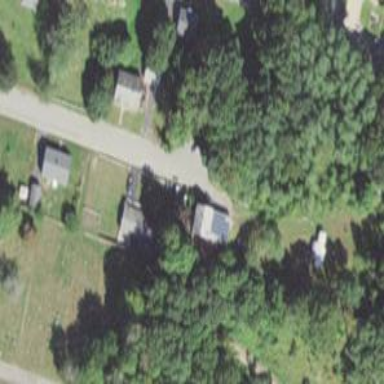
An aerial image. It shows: Residential driveway used as service road.